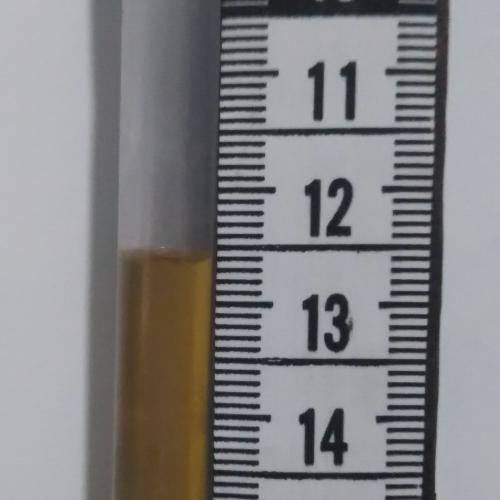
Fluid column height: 12.6 cm